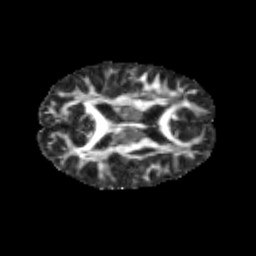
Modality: FA
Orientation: axial
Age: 13
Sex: male
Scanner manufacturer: siemens
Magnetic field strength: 3 T
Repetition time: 3.8 s
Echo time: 0.07 s